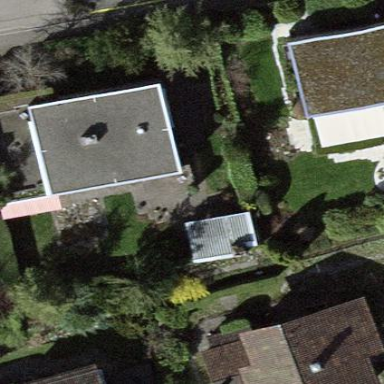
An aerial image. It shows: Flat-roofed building.